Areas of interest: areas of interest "Shizhu Bus Passenger Transport Terminal"
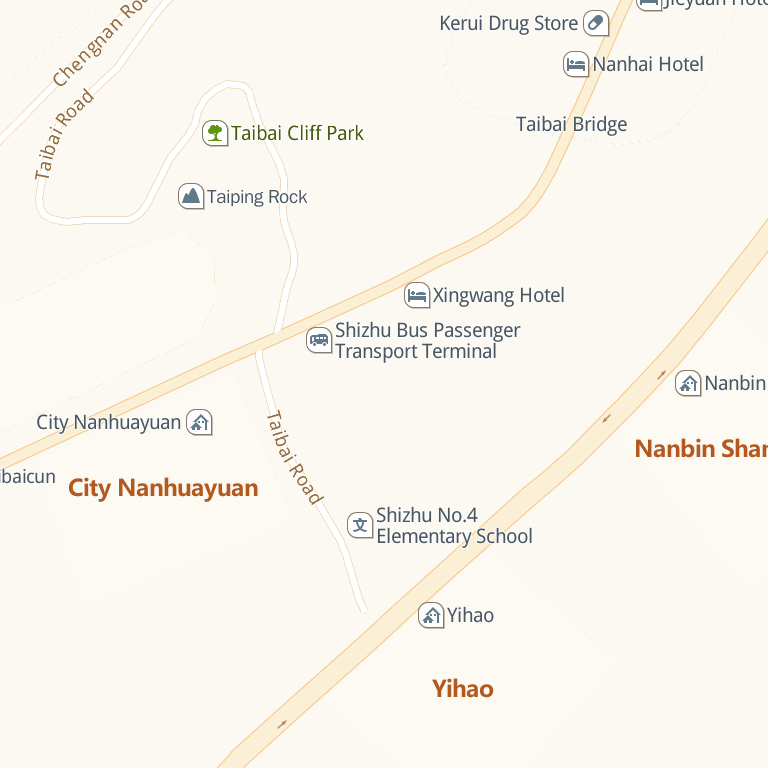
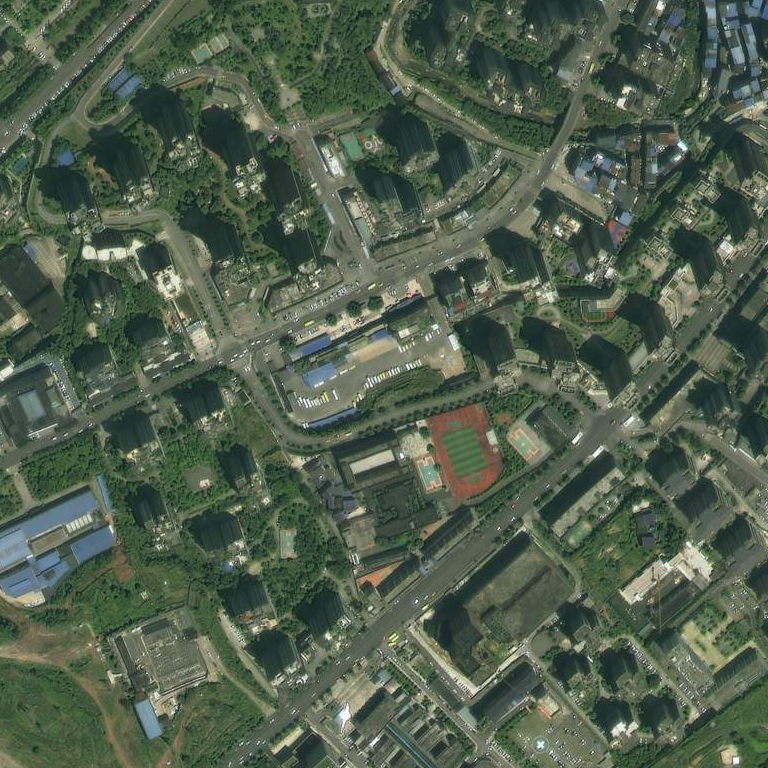